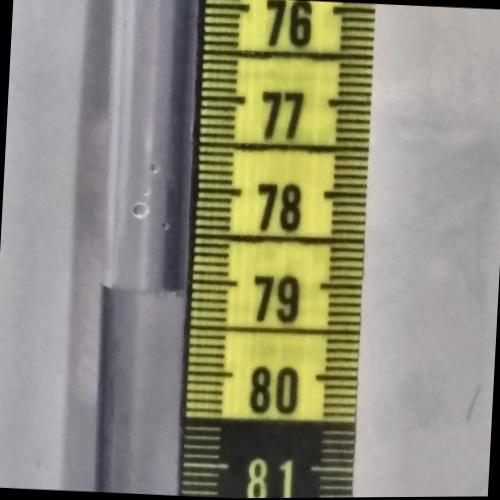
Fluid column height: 79.1 cm